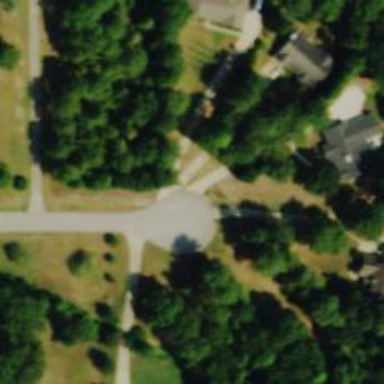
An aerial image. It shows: Driveway leading to service road.